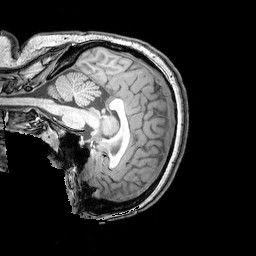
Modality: T1w
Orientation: sagittal
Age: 24
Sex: female
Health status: healthy
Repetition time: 0.081 s
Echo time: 0.037 s